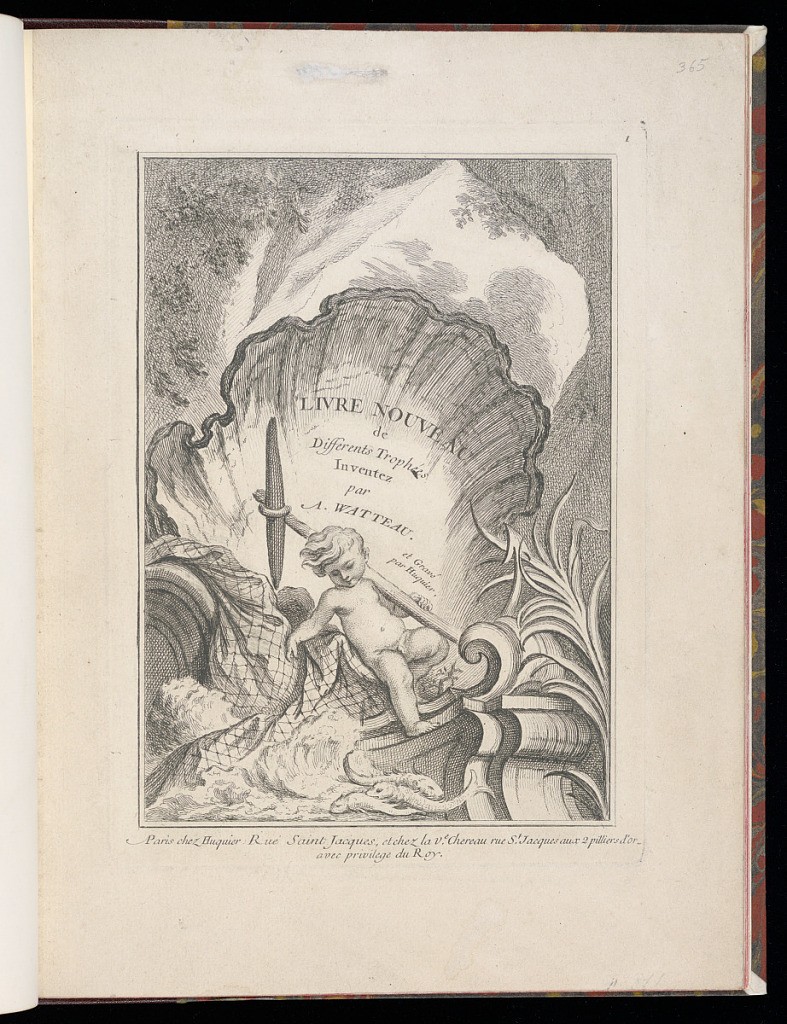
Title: Title Page
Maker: Antoine Watteau, French, 1684–1721
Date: ca. 1735
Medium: Etching and engraving on laid paper
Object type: Print
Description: Title page for a series of twelve designs for ornamental trophies. The title is lettered in the center on a shell with a putto in the foreground holding a large anchor and leaning against a carved plinth or base with water below and three fish with a foliage to right. The scene appears to be in a cave-like space with the sky visible through an opening in the background, with leafy branches on either side. The plate is numbered, and the address is lettered below.